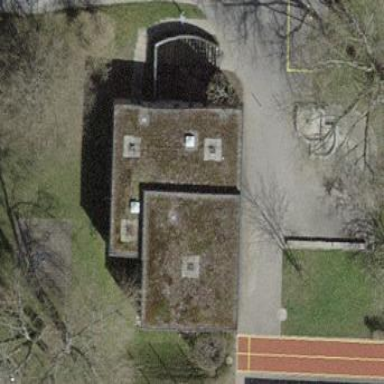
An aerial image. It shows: Kindergarten building.